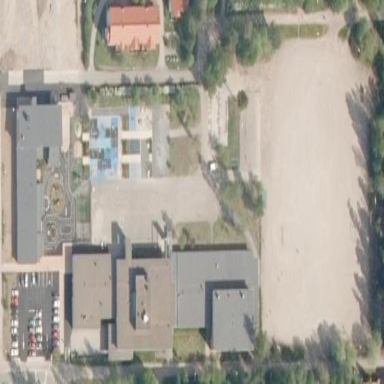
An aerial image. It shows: School.